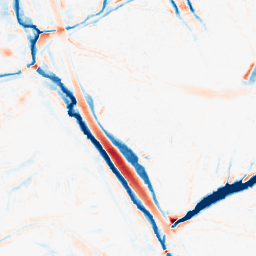
Category: morphological
Decomposition family: morphological
Decomposition parameters: operation: average
size: 10
Upsampling method: linear_exact
Upsampling parameters: scale: 4
Upsampling scale: 4